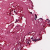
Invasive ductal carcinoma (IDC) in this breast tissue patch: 0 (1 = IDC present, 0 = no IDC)